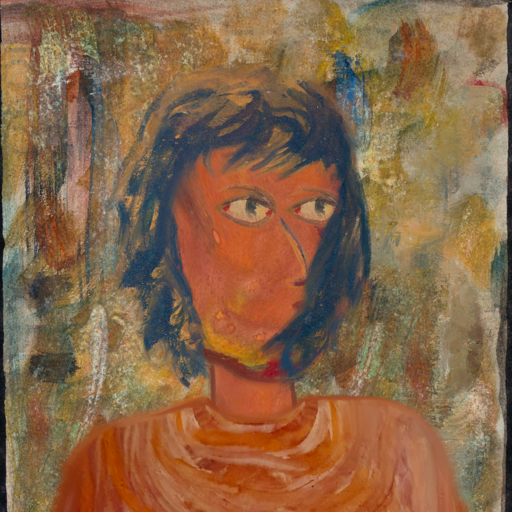
Background: Pipe, Head And Neck Side: Mother_And_Son_Son, Face Side: GypsyMother, Bust: Pious_Lady, Hair Side: In_The_Sun, Head Accessory: Blank, Second Necklace: Blank, Necklace: Blank, Baby: Blank